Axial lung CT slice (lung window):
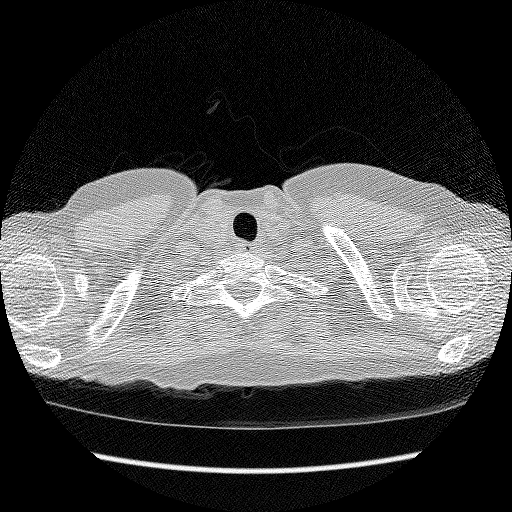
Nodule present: no